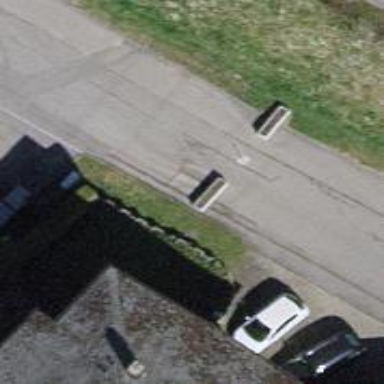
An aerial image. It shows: Block barrier.